Question: I have a DataTimePicker in a Forms application. Is there an easy way (preferably in C#) to get the first and last shown day of a month. So for example for 1st of December I like to get the 24th of November 2014 and the 4th of January 2015 as shown in the picture.

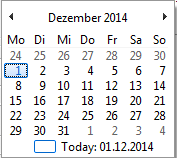
Answer: I think it should be something like that (e.g. int year=2014; int month=12 for current month):
'''
DateTime dt = new DateTime(year, month, 1);
int offset = ((int)dt.DayOfWeek - (int)CultureInfo.CurrentCulture.DateTimeFormat.FirstDayOfWeek + 6) % 7 + 1;
DateTime firstDate = dt.AddDays(-offset);
DateTime lastDate = firstDate.AddDays(41);
'''
You can see that DateTimePicker puts the first of month in the first line except it is the first day of week. Then the first of month is in the second line. Therefore you have to look at the cultural settings for first day of week.